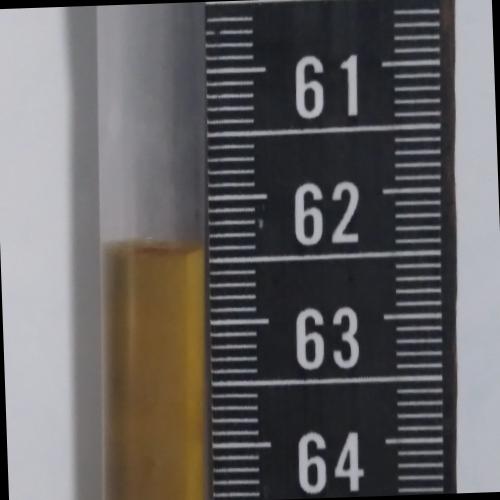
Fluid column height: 62.4 cm